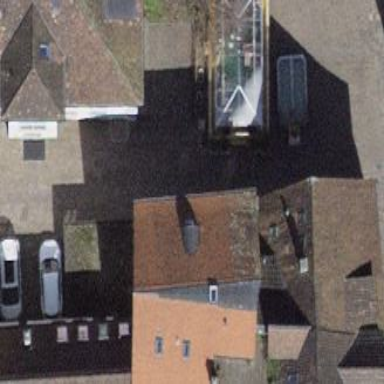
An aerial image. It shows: Building with tile roof.